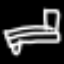
Label: bed